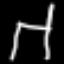
Label: chair